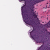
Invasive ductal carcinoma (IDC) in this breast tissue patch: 0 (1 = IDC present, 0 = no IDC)